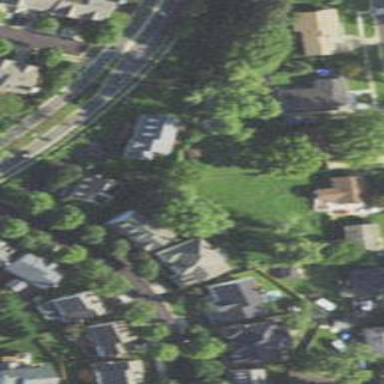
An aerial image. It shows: This residential area consists of single-family homes.